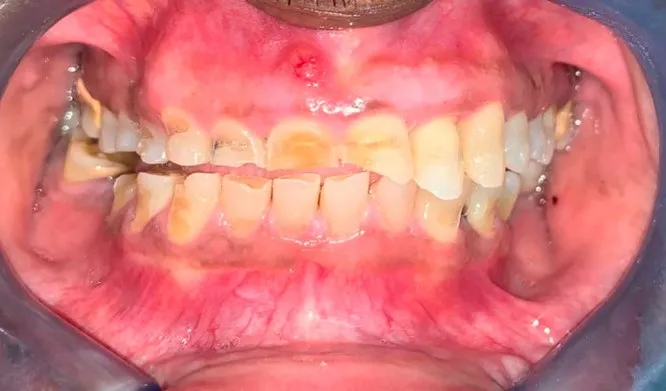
Anterior view of the worn teeth showing facial notching.
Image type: medical_photograph (oral_photograph)